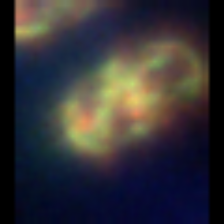
Taxon: Thalassiosira
Group: Diatoms